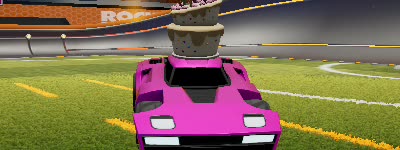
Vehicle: breakout